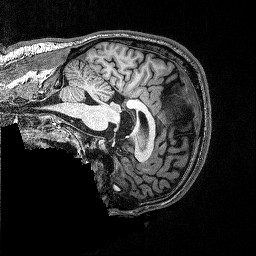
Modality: T1w
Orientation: sagittal
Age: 37
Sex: male
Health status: ill
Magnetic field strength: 3 T
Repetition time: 2.53 s
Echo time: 0.00331 s